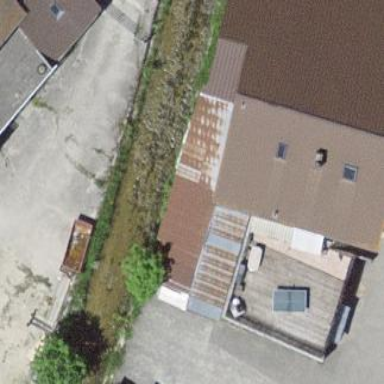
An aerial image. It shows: Garage.